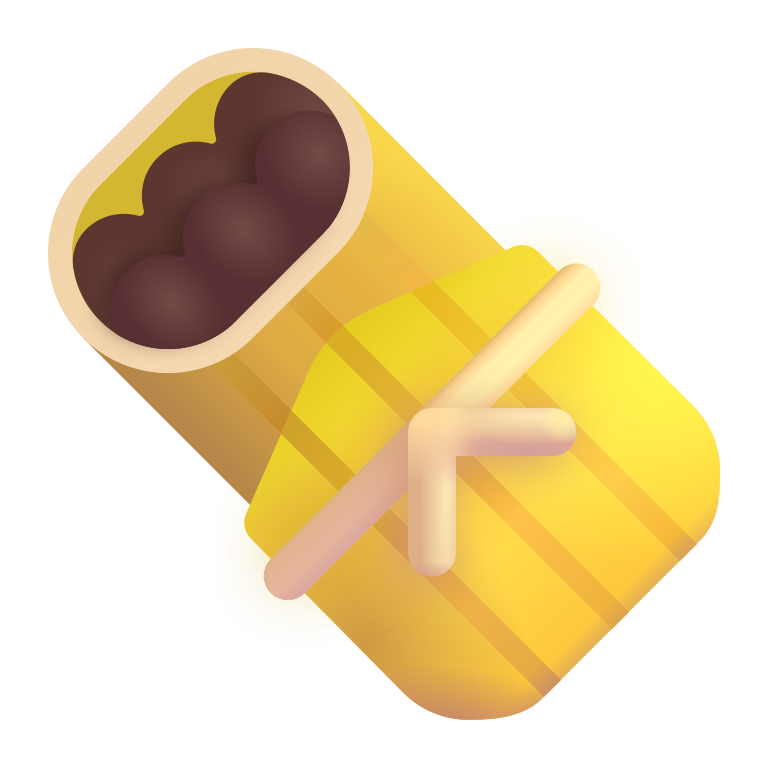
tamale color